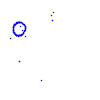
Particle: proton